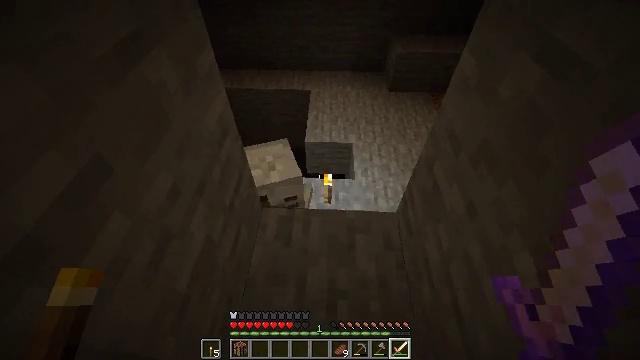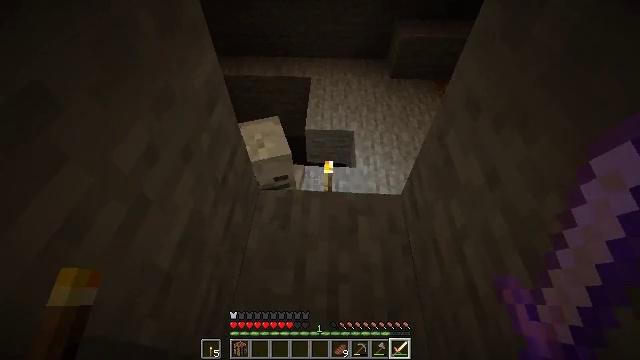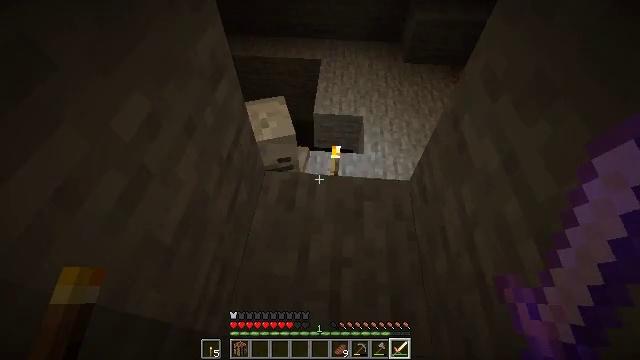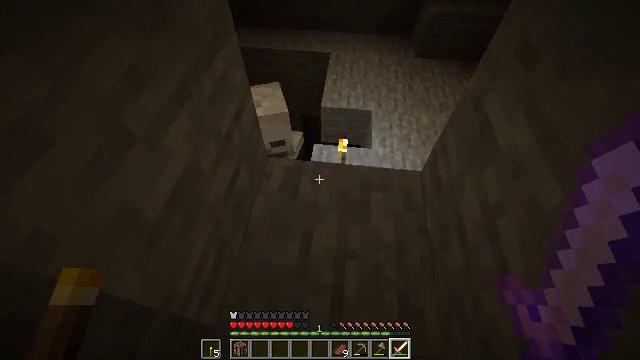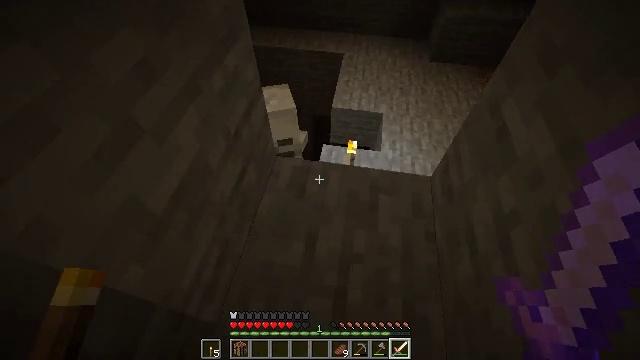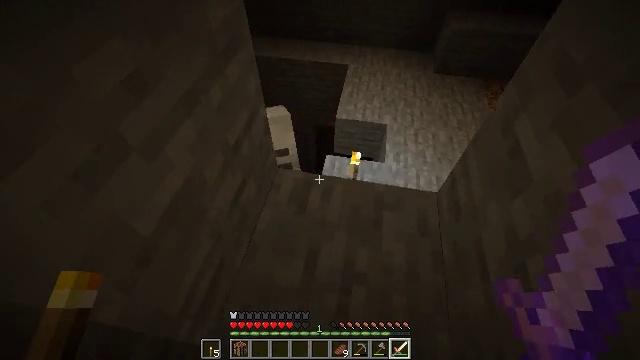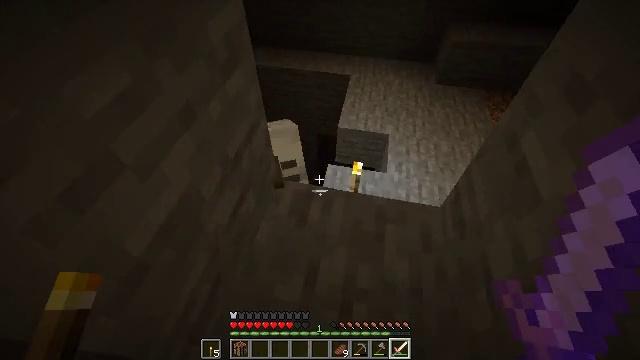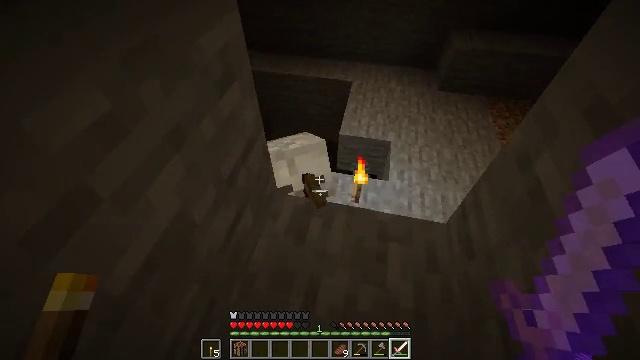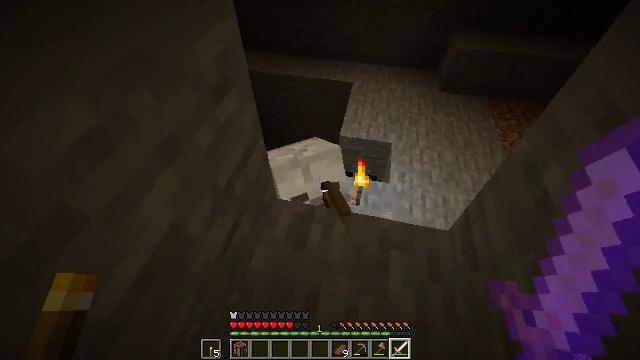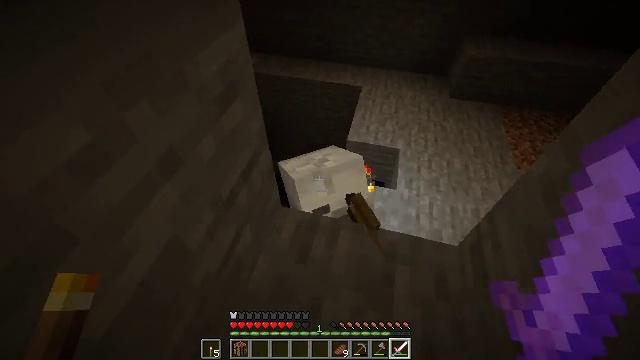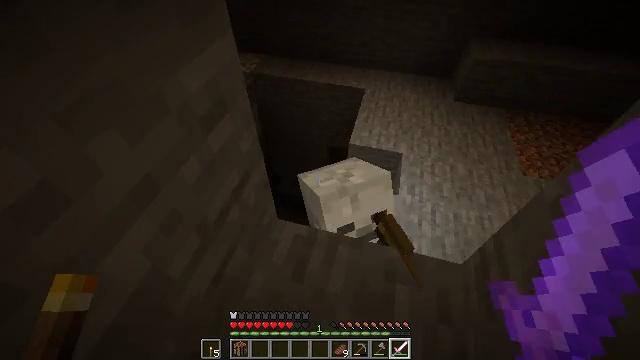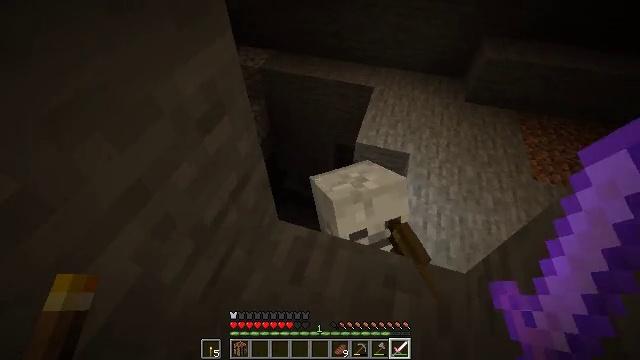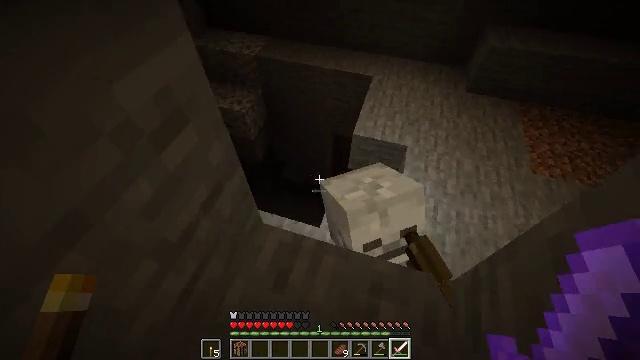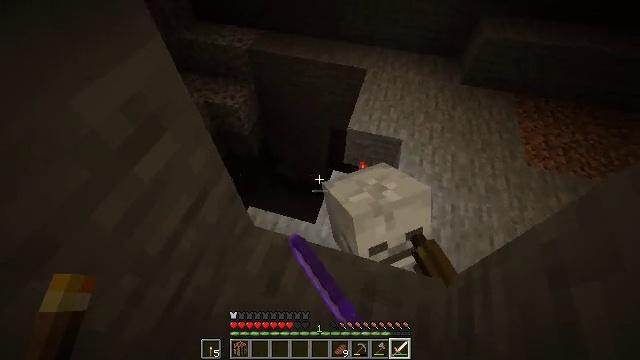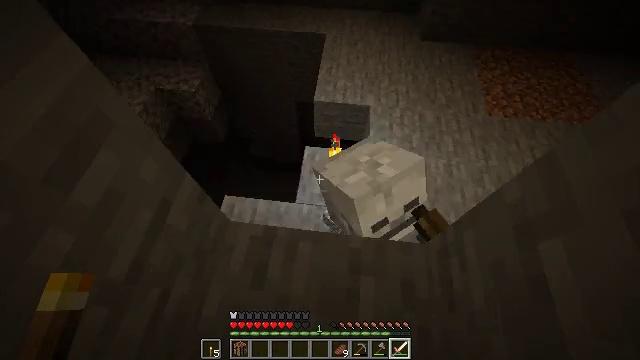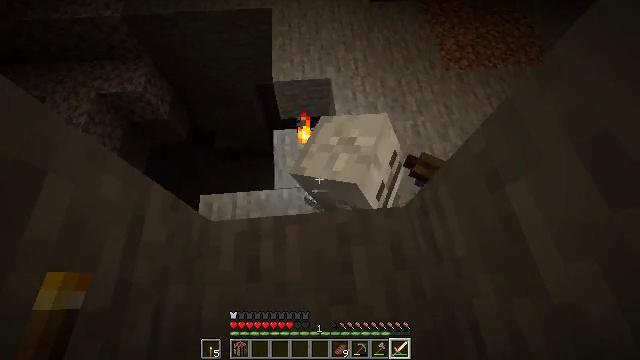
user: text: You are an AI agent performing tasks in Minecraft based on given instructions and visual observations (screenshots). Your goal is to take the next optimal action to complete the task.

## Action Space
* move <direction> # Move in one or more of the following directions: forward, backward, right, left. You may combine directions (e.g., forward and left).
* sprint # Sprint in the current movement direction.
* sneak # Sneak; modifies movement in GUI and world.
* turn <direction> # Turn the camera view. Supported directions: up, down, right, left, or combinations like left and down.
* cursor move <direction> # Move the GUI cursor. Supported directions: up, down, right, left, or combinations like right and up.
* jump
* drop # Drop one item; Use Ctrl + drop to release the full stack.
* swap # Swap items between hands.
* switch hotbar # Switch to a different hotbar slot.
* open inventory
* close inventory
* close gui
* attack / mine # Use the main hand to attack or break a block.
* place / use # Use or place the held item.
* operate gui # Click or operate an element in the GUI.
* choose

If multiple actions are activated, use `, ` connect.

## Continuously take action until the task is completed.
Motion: motion action
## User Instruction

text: Kill mobs.
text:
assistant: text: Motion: sneak, turn down
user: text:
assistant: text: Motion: sneak, turn left and down
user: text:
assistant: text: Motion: sneak, turn left
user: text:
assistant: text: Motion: move forward, sneak, turn left
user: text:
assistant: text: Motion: move forward, sneak, turn left and up
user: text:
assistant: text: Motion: move forward, sneak, turn up
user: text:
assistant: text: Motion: move forward, sneak
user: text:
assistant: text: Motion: move forward, sneak
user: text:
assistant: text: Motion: move forward, sneak, turn left
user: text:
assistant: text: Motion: move forward and move right, sneak
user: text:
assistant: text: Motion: move forward and move right, sneak, turn left
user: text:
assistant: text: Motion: move forward and move right, sneak, turn down, attack / mine
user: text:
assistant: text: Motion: move forward, sneak, turn right and down, attack / mine
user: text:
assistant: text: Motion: sneak, turn right and down, attack / mine
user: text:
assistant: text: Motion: sneak, turn right and down, attack / mine
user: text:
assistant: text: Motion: sneak
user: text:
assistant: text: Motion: sneak
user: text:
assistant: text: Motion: sneak
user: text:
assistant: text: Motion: sneak
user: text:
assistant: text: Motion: sneak, turn right and up
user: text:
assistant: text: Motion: sneak, turn right and up
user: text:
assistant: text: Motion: move forward, sneak, turn right and up
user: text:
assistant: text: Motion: move forward and move left, sneak, turn right and up
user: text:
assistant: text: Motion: move forward and move left, sneak, turn right and up
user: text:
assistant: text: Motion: move forward and move left, sneak, turn right and up
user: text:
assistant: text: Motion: move forward and move left, sneak
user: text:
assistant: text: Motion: move forward, sneak, turn left and down, attack / mine
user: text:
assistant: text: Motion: sneak, turn left and down, attack / mine
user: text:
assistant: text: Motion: sneak, turn left and down, attack / mine
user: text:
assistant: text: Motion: sneak, turn left and down, attack / mine